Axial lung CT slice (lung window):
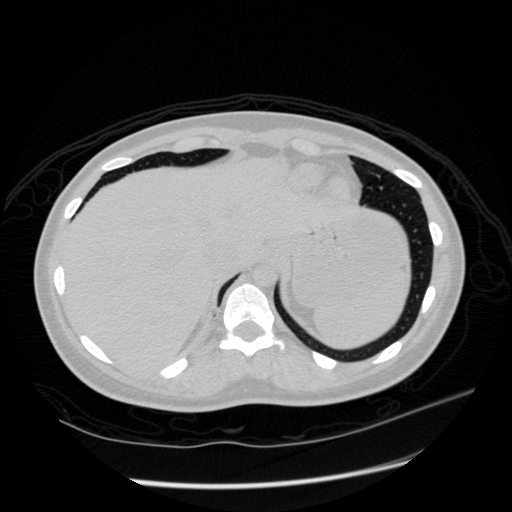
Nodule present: no